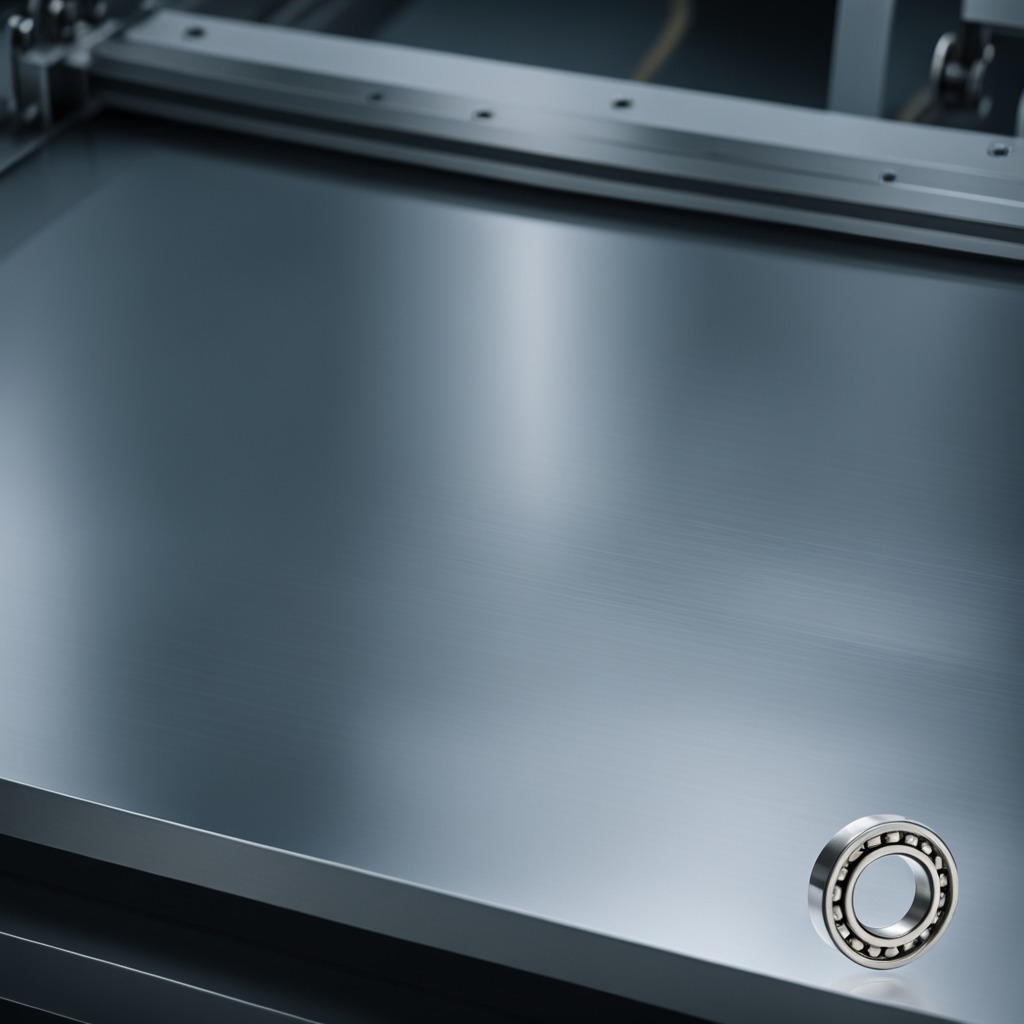
A metal ball bearing is lying on the metal table.